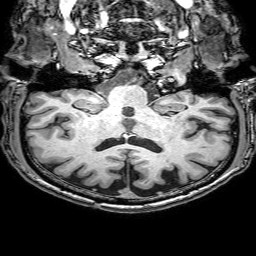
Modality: T1w
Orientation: sagittal
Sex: male
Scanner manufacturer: philips
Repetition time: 0.008332 s
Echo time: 0.00387 s